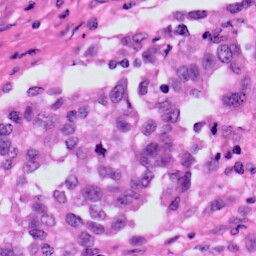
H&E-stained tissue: Skin